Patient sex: M
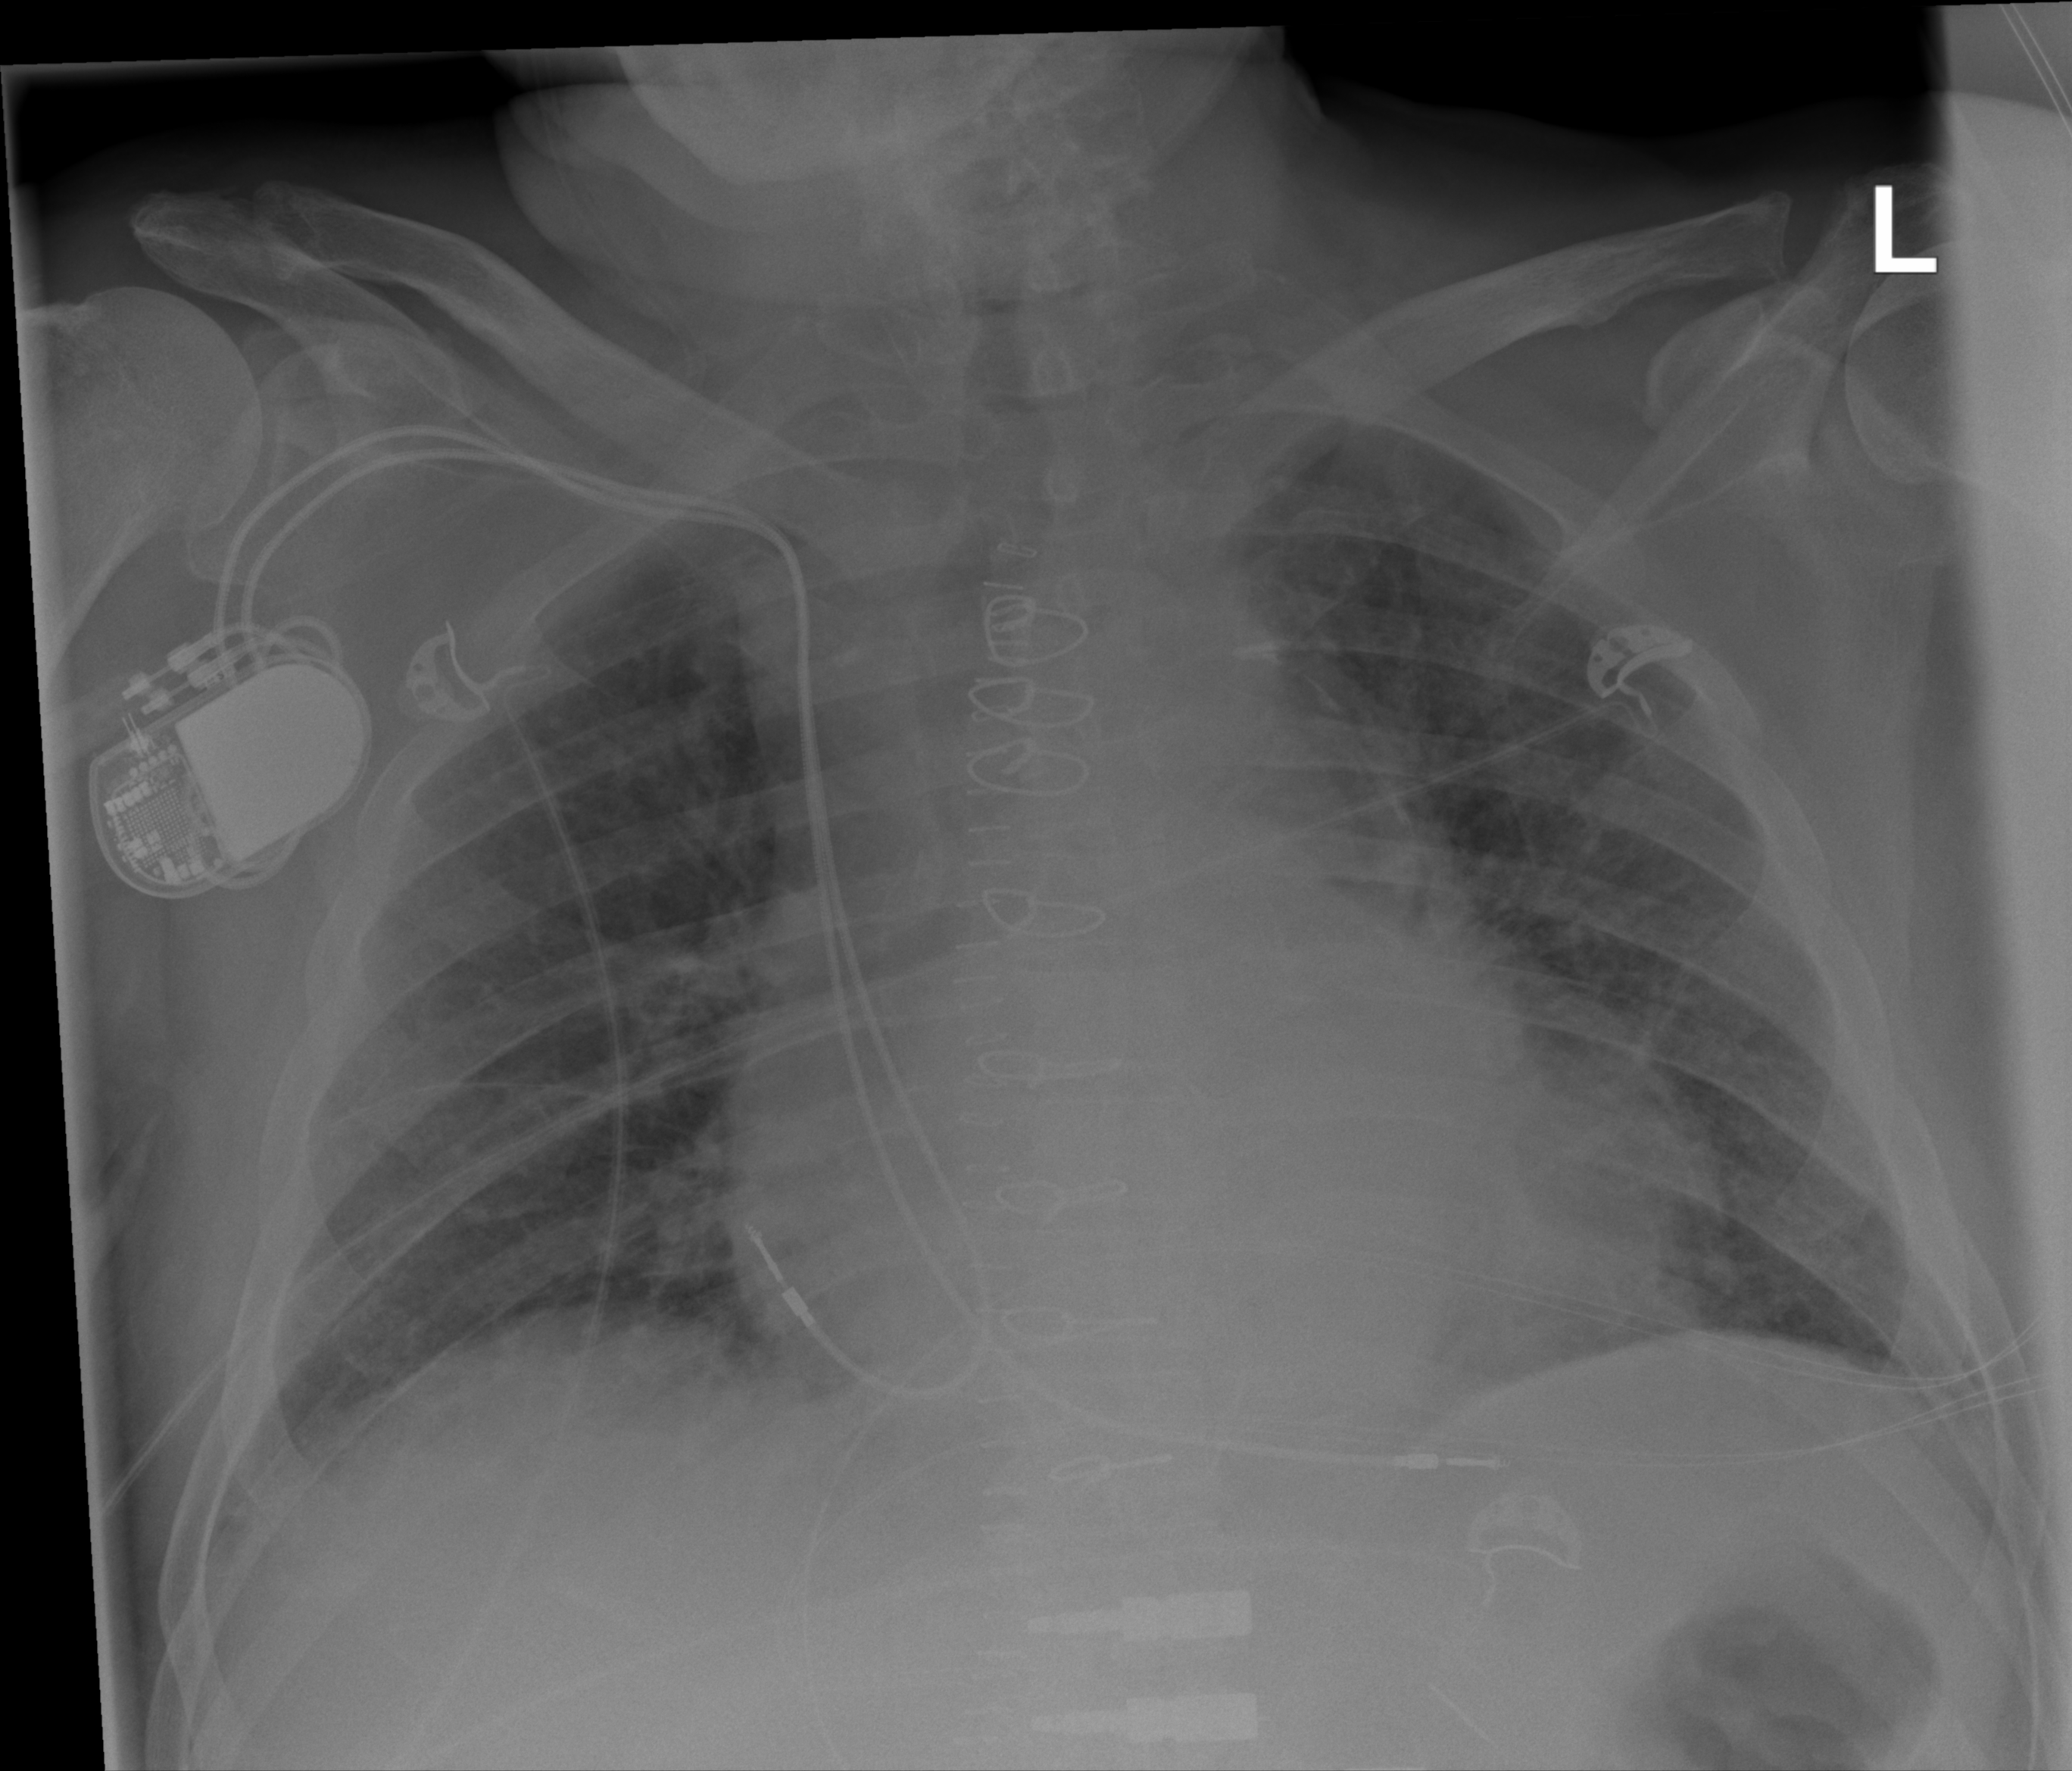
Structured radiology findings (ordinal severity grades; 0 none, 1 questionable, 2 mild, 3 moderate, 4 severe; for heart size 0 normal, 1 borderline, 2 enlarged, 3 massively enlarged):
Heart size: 1
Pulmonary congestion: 2
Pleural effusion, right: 0
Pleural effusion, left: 0
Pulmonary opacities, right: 2
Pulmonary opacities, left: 2
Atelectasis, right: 2
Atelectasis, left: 0